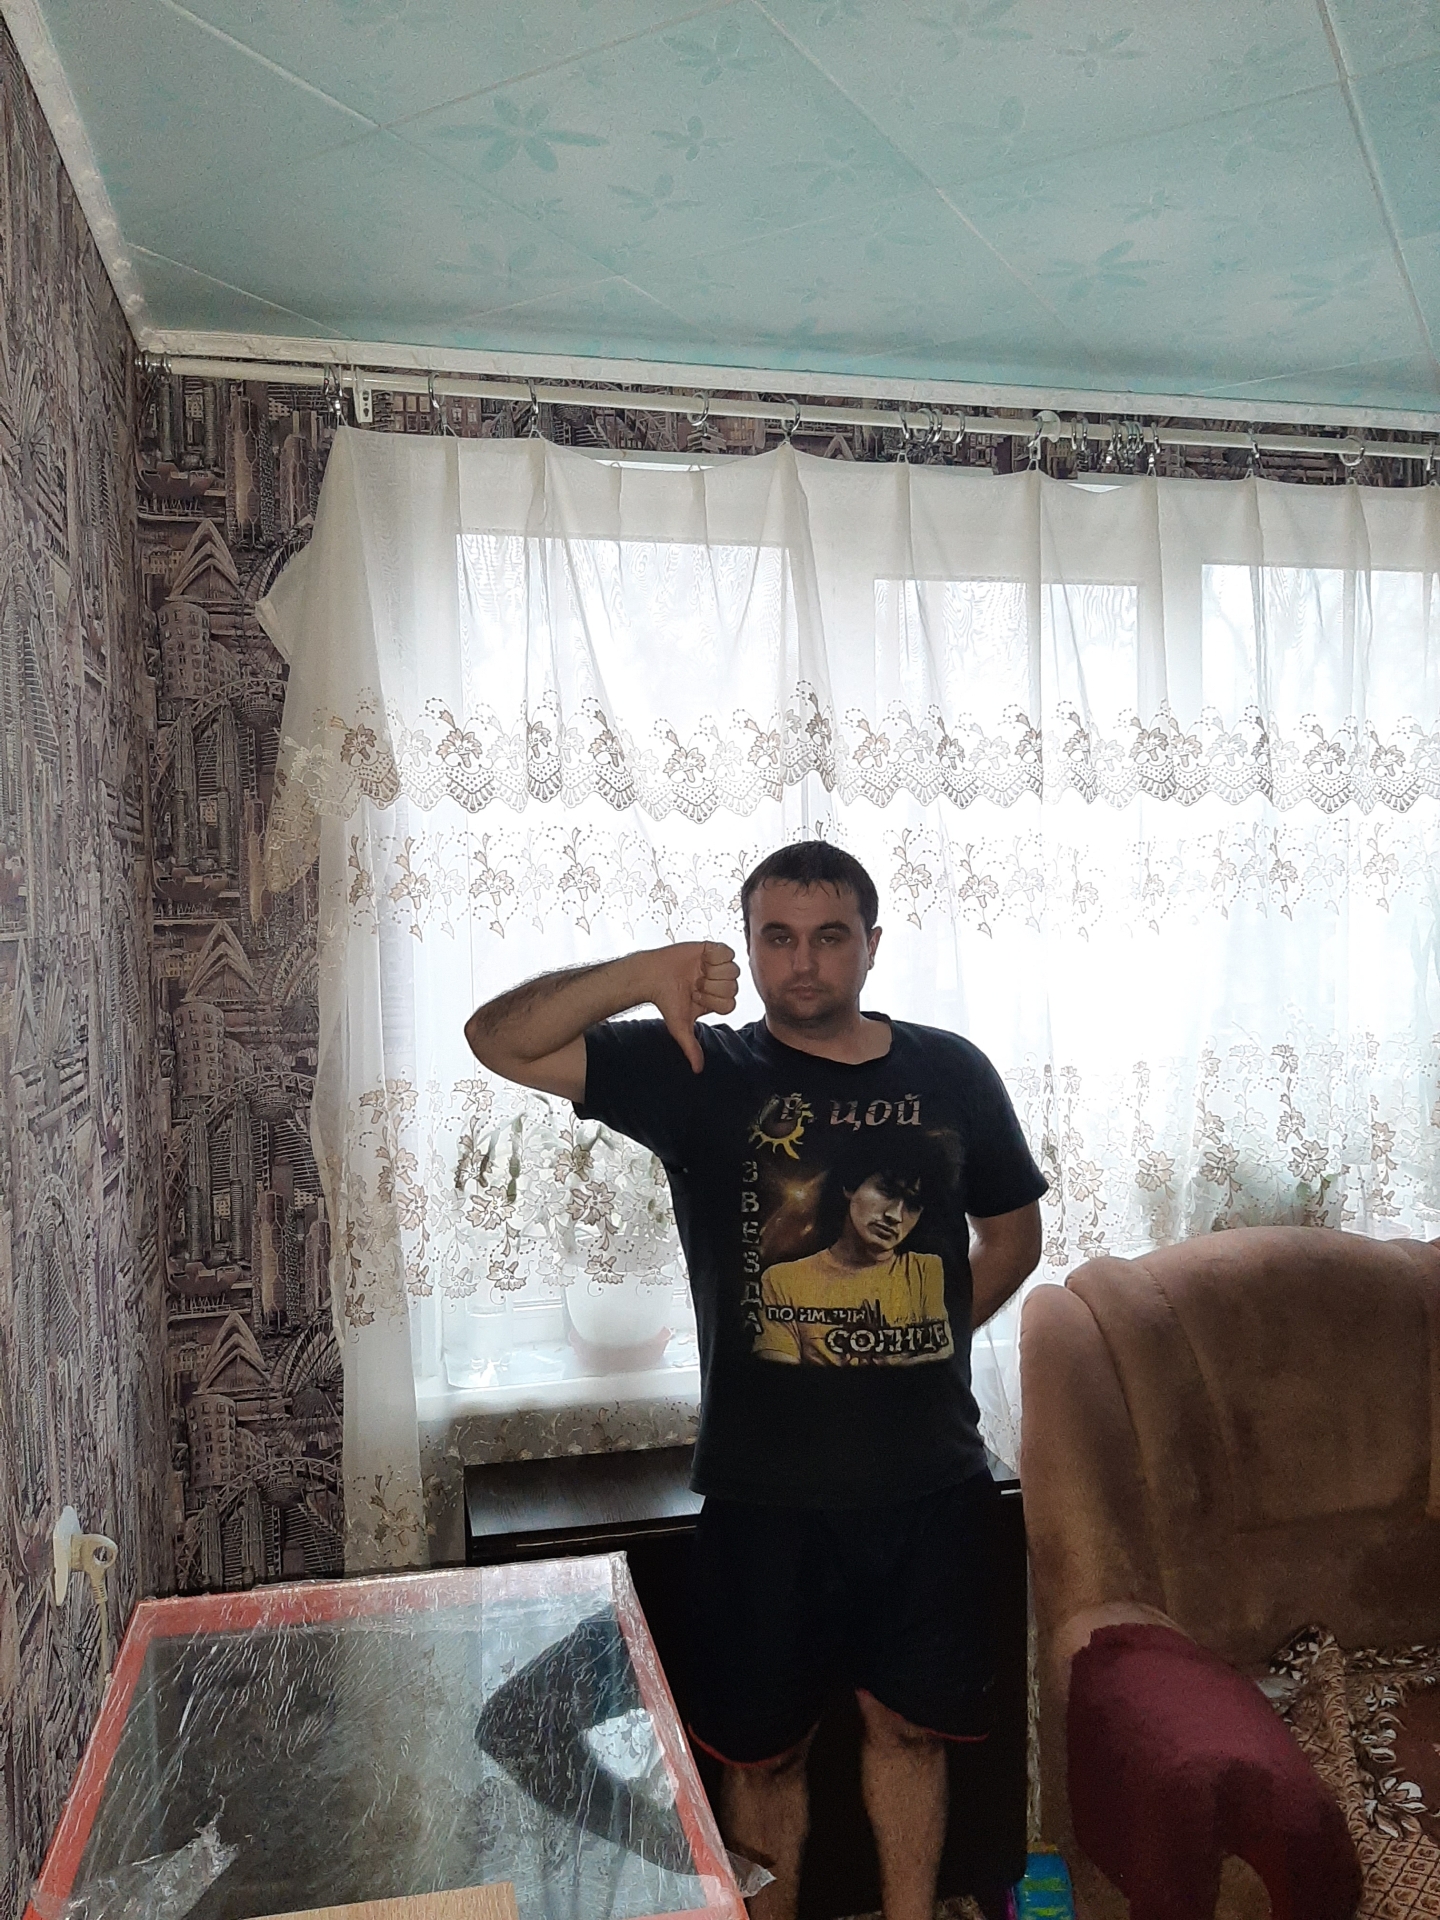
Label: noise